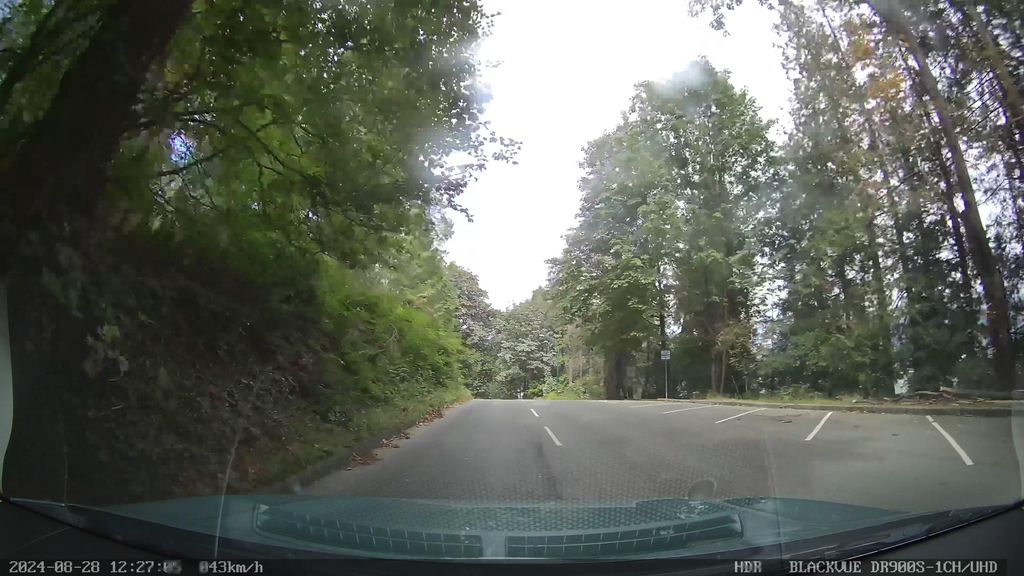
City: vancouver